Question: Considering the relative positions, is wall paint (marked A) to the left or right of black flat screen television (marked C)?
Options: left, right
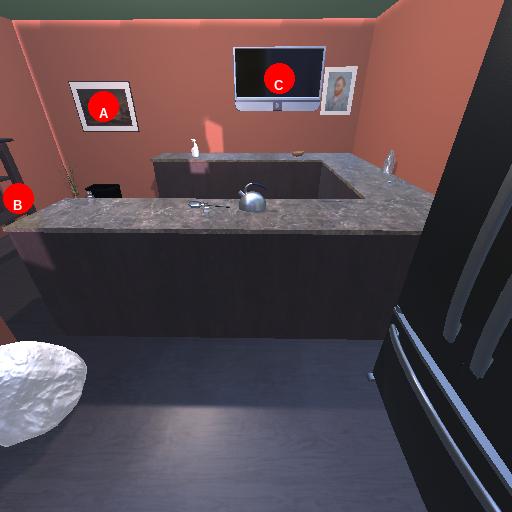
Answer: left